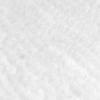
Label: no_change